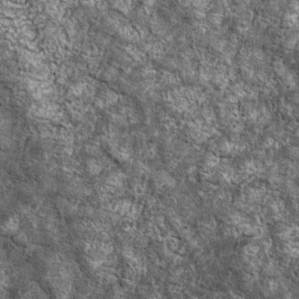
Label: non_frost